Question: I am building a puzzle game in winforms, and i want to recognize the mousedown over any piece, and move it with the mousemove.
The issue is that when i touch the transparent part of the puzzle piece, i want to verify if there is any piece behind that one, and if so, start the mousemove of that other piece, got it?
I am also able to recognize if the mousedown was over the image, or if it happens in the transparent part of the puzzle piece. My problem is to get the best way to pass the mouse event to the piece behind.
Many Thanks in advance.
The following is the class for the puzzle piece:
'''
class Peca : DrawingArea
{
private Point _Offset = Point.Empty;
public Image imagem
{
get;
set;
}
protected override void OnDraw()
{
Rectangle location = new Rectangle(0, 0, imagem.Width, imagem.Height);
this.graphics.DrawImage(imagem, location);
}
protected override void OnMouseMove(MouseEventArgs e)
{
if (_Offset != Point.Empty)
{
Point newlocation = this.Location;
newlocation.X += e.X - _Offset.X;
newlocation.Y += e.Y - _Offset.Y;
this.Location = newlocation;
}
}
protected override void OnMouseUp(MouseEventArgs e)
{
_Offset = Point.Empty;
}
protected override void OnMouseDown(MouseEventArgs e)
{
Down(e);
//Console.WriteLine(color.ToString());
}
public void Down(MouseEventArgs e)
{
Bitmap b = new Bitmap(imagem);
Color? color = null;
try
{
color = b.GetPixel(e.X, e.Y);
if (color.Value.A != 0 && color != null)
{
if (e.Button == MouseButtons.Left)
{
_Offset = new Point(e.X, e.Y);
this.BringToFront();
}
}
}
catch {
}
}
}
'''
The following code, is my DrawingArea (Panel) that i create in order to work with transparency:
'''
abstract public class DrawingArea : Panel
{
protected Graphics graphics;
abstract protected void OnDraw();
protected override CreateParams CreateParams
{
get
{
CreateParams cp = base.CreateParams;
cp.ExStyle |= 0x00000020; //WS_EX_TRANSPARENT
return cp;
}
}
public DrawingArea()
{
}
protected override void OnPaintBackground(PaintEventArgs pevent)
{
}
protected override void OnPaint(PaintEventArgs e)
{
this.graphics = e.Graphics;
this.graphics.TextRenderingHint =
System.Drawing.Text.TextRenderingHint.AntiAlias;
this.graphics.InterpolationMode =
System.Drawing.Drawing2D.InterpolationMode.HighQualityBilinear;
this.graphics.PixelOffsetMode =
System.Drawing.Drawing2D.PixelOffsetMode.HighQuality;
this.graphics.SmoothingMode =
System.Drawing.Drawing2D.SmoothingMode.HighQuality;
OnDraw();
}
}
'''
And you can also see my Form code:
'''
public partial class Form1 : Form
{
public Form1()
{
InitializeComponent();
SetStyle(ControlStyles.AllPaintingInWmPaint | ControlStyles.OptimizedDoubleBuffer | ControlStyles.UserPaint, true);
}
protected override CreateParams CreateParams
{
get
{
CreateParams handleParam = base.CreateParams;
handleParam.ExStyle |= 0x02000000;
return handleParam;
}
}
}
'''
Those are my pieces, and when i touch the transparent space in the first piece, i want to pick up the second one and move it on mouseMouse instead of doing nothing...
It looks like this:

Apologize my bad english.
I think i am getting very close to the solution, but something strange happens now, when i touch the piece behind another one, it disappear...
What am i doing wrong?
'''
class Peca : DrawingArea
{
private Point _Offset = Point.Empty;
public Boolean movable = false;
public Image imagem
{
get;
set;
}
protected override void OnDraw()
{
Rectangle location = new Rectangle(0, 0, imagem.Width, imagem.Height);
this.graphics.DrawImage(imagem, location);
}
public void Move(MouseEventArgs e)
{
if (_Offset != Point.Empty)
{
Point newlocation = this.Location;
newlocation.X += e.X - _Offset.X;
newlocation.Y += e.Y - _Offset.Y;
this.Location = newlocation;
}
}
protected override void OnMouseUp(MouseEventArgs e)
{
_Offset = Point.Empty;
movable = false;
}
protected override void OnMouseDown(MouseEventArgs e)
{
Down(e);
//Console.WriteLine(color.ToString());
}
public Boolean Down(MouseEventArgs e, bool propaga=true)
{
Form parentForm = (this.Parent as Form);
Bitmap b = new Bitmap(imagem);
Color? color = null;
Boolean flag = false;
try
{
color = b.GetPixel(e.X, e.Y);
if (color.Value.A != 0 && color != null)
{
if (e.Button == MouseButtons.Left)
{
_Offset = new Point(e.X, e.Y);
this.BringToFront();
flag = true;
movable = true;
}
}
else
{
if(propaga)
(this.Parent as Form1).propagaEvento(this, e);
flag = false;
}
return flag;
}
catch {
return flag; }
}
}
'''
'''
public partial class Form1 : Form
{
private List<Peca> pecas;
private Point _Offset = Point.Empty;
public Form1()
{
InitializeComponent();
pecas = new List<Peca>();
SetStyle(ControlStyles.AllPaintingInWmPaint | ControlStyles.OptimizedDoubleBuffer | ControlStyles.UserPaint, true);
criaListaPecas();
associaEventosPecas();
}
private void associaEventosPecas()
{
foreach (Peca p in pecas)
{
p.MouseMove += Form1_MouseMove;
}
}
private void criaListaPecas()
{
pecas.Clear();
foreach (Control p in this.Controls)
{
if (p.GetType() == typeof(Peca))
pecas.Add((Peca)p);
}
Console.WriteLine(pecas[0].Name);
Console.WriteLine(pecas[1].Name);
Console.WriteLine(pecas[2].Name);
}
protected override CreateParams CreateParams
{
get
{
CreateParams handleParam = base.CreateParams;
handleParam.ExStyle |= 0x02000000;
return handleParam;
}
}
private void Form1_MouseMove(object sender, MouseEventArgs e)
{
label1.Text = e.Location.ToString();
gereMovimento(e);
}
private void gereMovimento(MouseEventArgs e)
{
foreach (Peca p in pecas)
{
if (p.movable)
{
p.Move(e);
}
}
}
internal void propagaEvento(Peca peca, MouseEventArgs e)
{
foreach (Peca p in pecas)
{
if (p != peca)
{
if (p.Down(e, false))
break;
}
}
}
}
'''
Thanks in advance again :)
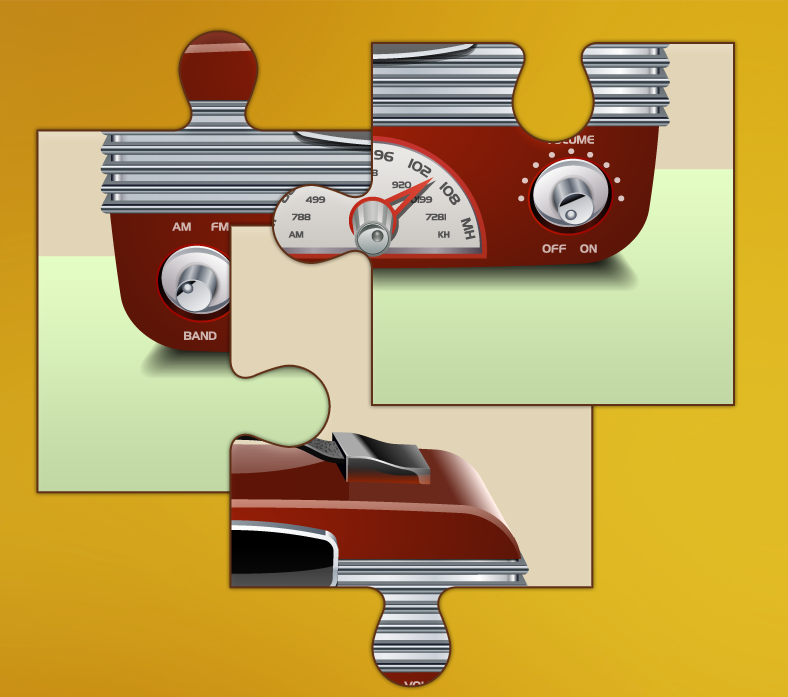
Answer: :)
i have figured it out...
Here's the code to anybody how needs
(I have made it right now, so the code is not clean yet):
'''
class Peca : DrawingArea
{
private Point _Offset = Point.Empty;
public Boolean movable = false;
public Image imagem
{
get;
set;
}
protected override void OnDraw()
{
Rectangle location = new Rectangle(0, 0, imagem.Width, imagem.Height);
this.graphics.DrawImage(imagem, location);
}
public Boolean Down(Point e, bool propaga = true)
{
Bitmap b = new Bitmap(imagem);
Color? color = null;
Boolean flag = false;
try
{
color = b.GetPixel(e.X, e.Y);
if (color.Value.A != 0 && color != null)
{
flag = true;
}
else
{
flag = false;
}
return flag;
}
catch
{
return flag;
}
}
}
'''
'''
public partial class Form1 : Form
{
private List<Peca> pecas;
private Point _Offset = Point.Empty;
private Peca peca1, peca2, peca3, peca4;
private bool canMove;
private Peca atual;
private bool other=false;
public Form1()
{
FormBorderStyle = FormBorderStyle.None;
WindowState = FormWindowState.Maximized;
InitializeComponent();
atual = new Peca();
peca1 = new Peca();
peca2 = new Peca();
peca3 = new Peca();
peca4 = new Peca();
peca1.imagem = Properties.Resources._4p1_1;
peca2.imagem = Properties.Resources._4p1_2;
peca3.imagem = Properties.Resources._4p1_3;
peca4.imagem = Properties.Resources._4p1_4;
pecas = new List<Peca>();
peca1.Name = "peca1";
peca2.Name = "peca2";
peca3.Name = "peca3";
peca4.Name = "peca4";
this.Controls.Add(peca1);
this.Controls.Add(peca2);
this.Controls.Add(peca3);
this.Controls.Add(peca4);
criaListaPecas();
foreach (Peca p in pecas)
{
p.Size = new Size(p.imagem.Width, p.imagem.Height);
}
SetStyle(ControlStyles.AllPaintingInWmPaint | ControlStyles.OptimizedDoubleBuffer | ControlStyles.UserPaint, true);
associaEventosPecas();
canMove = false;
}
private void associaEventosPecas()
{
foreach (Peca p in pecas)
{
p.MouseMove += Form1_MouseMove;
p.MouseDown += Form1_MouseDown;
p.MouseUp += Form1_MouseUp;
}
}
private void criaListaPecas()
{
pecas.Clear();
foreach (Control p in this.Controls)
{
if (p.GetType() == typeof(Peca))
pecas.Add((Peca)p);
}
Console.WriteLine(pecas[0].Name);
Console.WriteLine(pecas[1].Name);
Console.WriteLine(pecas[2].Name);
Console.WriteLine(pecas[3].Name);
}
protected override CreateParams CreateParams
{
get
{
CreateParams handleParam = base.CreateParams;
handleParam.ExStyle |= 0x02000000;
return handleParam;
}
}
private void Form1_MouseMove(object sender, MouseEventArgs e)
{
if (sender.GetType().Equals(typeof(Peca)))
{
label1.Text = new Point(e.Location.X + (sender as Peca).Location.X, e.Location.Y + (sender as Peca).Location.Y).ToString();
}
else
label1.Text = e.Location.ToString();
gereMovimento(sender, e);
}
private void gereMovimento(object sender, MouseEventArgs e)
{
if (canMove)
{
if (other)
{
Point p = atual.PointToClient(new Point(e.X + (sender as Peca).Location.X, e.Y + (sender as Peca).Location.Y));
Point newlocation = atual.Location;
newlocation.X += p.X - _Offset.X;
newlocation.Y += p.Y - _Offset.Y;
atual.Location = newlocation;
}
else
{
Point newlocation = atual.Location;
newlocation.X += e.X - _Offset.X;
newlocation.Y += e.Y - _Offset.Y;
atual.Location = newlocation;
}
}
}
private void Form1_MouseDown(object sender, MouseEventArgs e)
{
if (sender.GetType().Equals(typeof(Peca)) && e.Button == MouseButtons.Left)
{
atual = sender as Peca;
atual.BringToFront();
criaListaPecas();
if (atual.Down(e.Location))
{
_Offset = new Point(e.X, e.Y);
canMove = true;
other = false;
}
else
{
Console.WriteLine(pecas[1].PointToClient(new Point(e.X + atual.Location.X, e.Y + atual.Location.Y)));
Console.WriteLine(atual.Location);
Point p = new Point();
if (pecas[1].ClientRectangle.Contains(pecas[1].PointToClient(new Point(e.X + atual.Location.X, e.Y + atual.Location.Y)))
&& pecas[1].Down(pecas[1].PointToClient(new Point(e.X + atual.Location.X, e.Y + atual.Location.Y))))
{
p = pecas[1].PointToClient(new Point(e.X + atual.Location.X, e.Y + atual.Location.Y));
atual = pecas[1];
atual.BringToFront();
criaListaPecas();
_Offset = p;
canMove = true;
other = true;
}
else if (pecas[2].ClientRectangle.Contains(pecas[2].PointToClient(new Point(e.X + atual.Location.X, e.Y + atual.Location.Y)))
&& pecas[2].Down(pecas[2].PointToClient(new Point(e.X + atual.Location.X, e.Y + atual.Location.Y))))
{
p = pecas[2].PointToClient(new Point(e.X + atual.Location.X, e.Y + atual.Location.Y));
atual = pecas[2];
atual.BringToFront();
criaListaPecas();
_Offset = p;
canMove = true;
other = true;
}
else if (pecas[3].ClientRectangle.Contains(pecas[3].PointToClient(new Point(e.X + atual.Location.X, e.Y + atual.Location.Y)))
&& pecas[3].Down(pecas[3].PointToClient(new Point(e.X + atual.Location.X, e.Y + atual.Location.Y))))
{
p = pecas[3].PointToClient(new Point(e.X + atual.Location.X, e.Y + atual.Location.Y));
atual = pecas[3];
atual.BringToFront();
criaListaPecas();
_Offset = p;
canMove = true;
other = true;
}
}
}
}
private void Form1_MouseUp(object sender, MouseEventArgs e)
{
canMove = false;
}
}
'''
Apologize the repeated and confused code, but as i said, i have made it seconds ago, and did not clean the code yet ;)